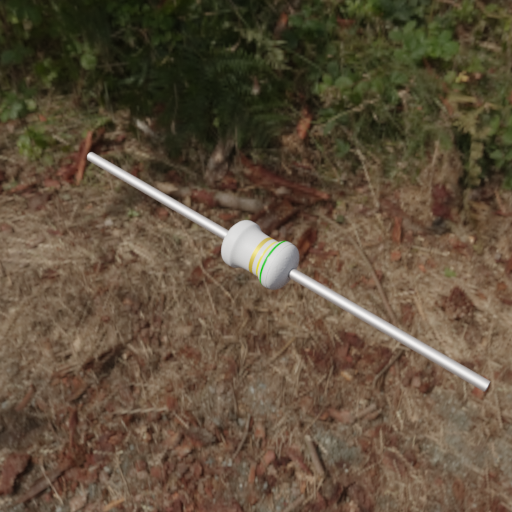
Resistor colour bands (in order): gold, yellow, green